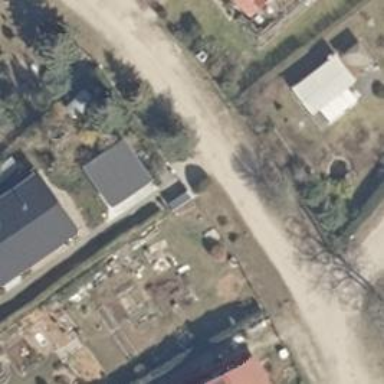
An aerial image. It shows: Residential road.